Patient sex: M
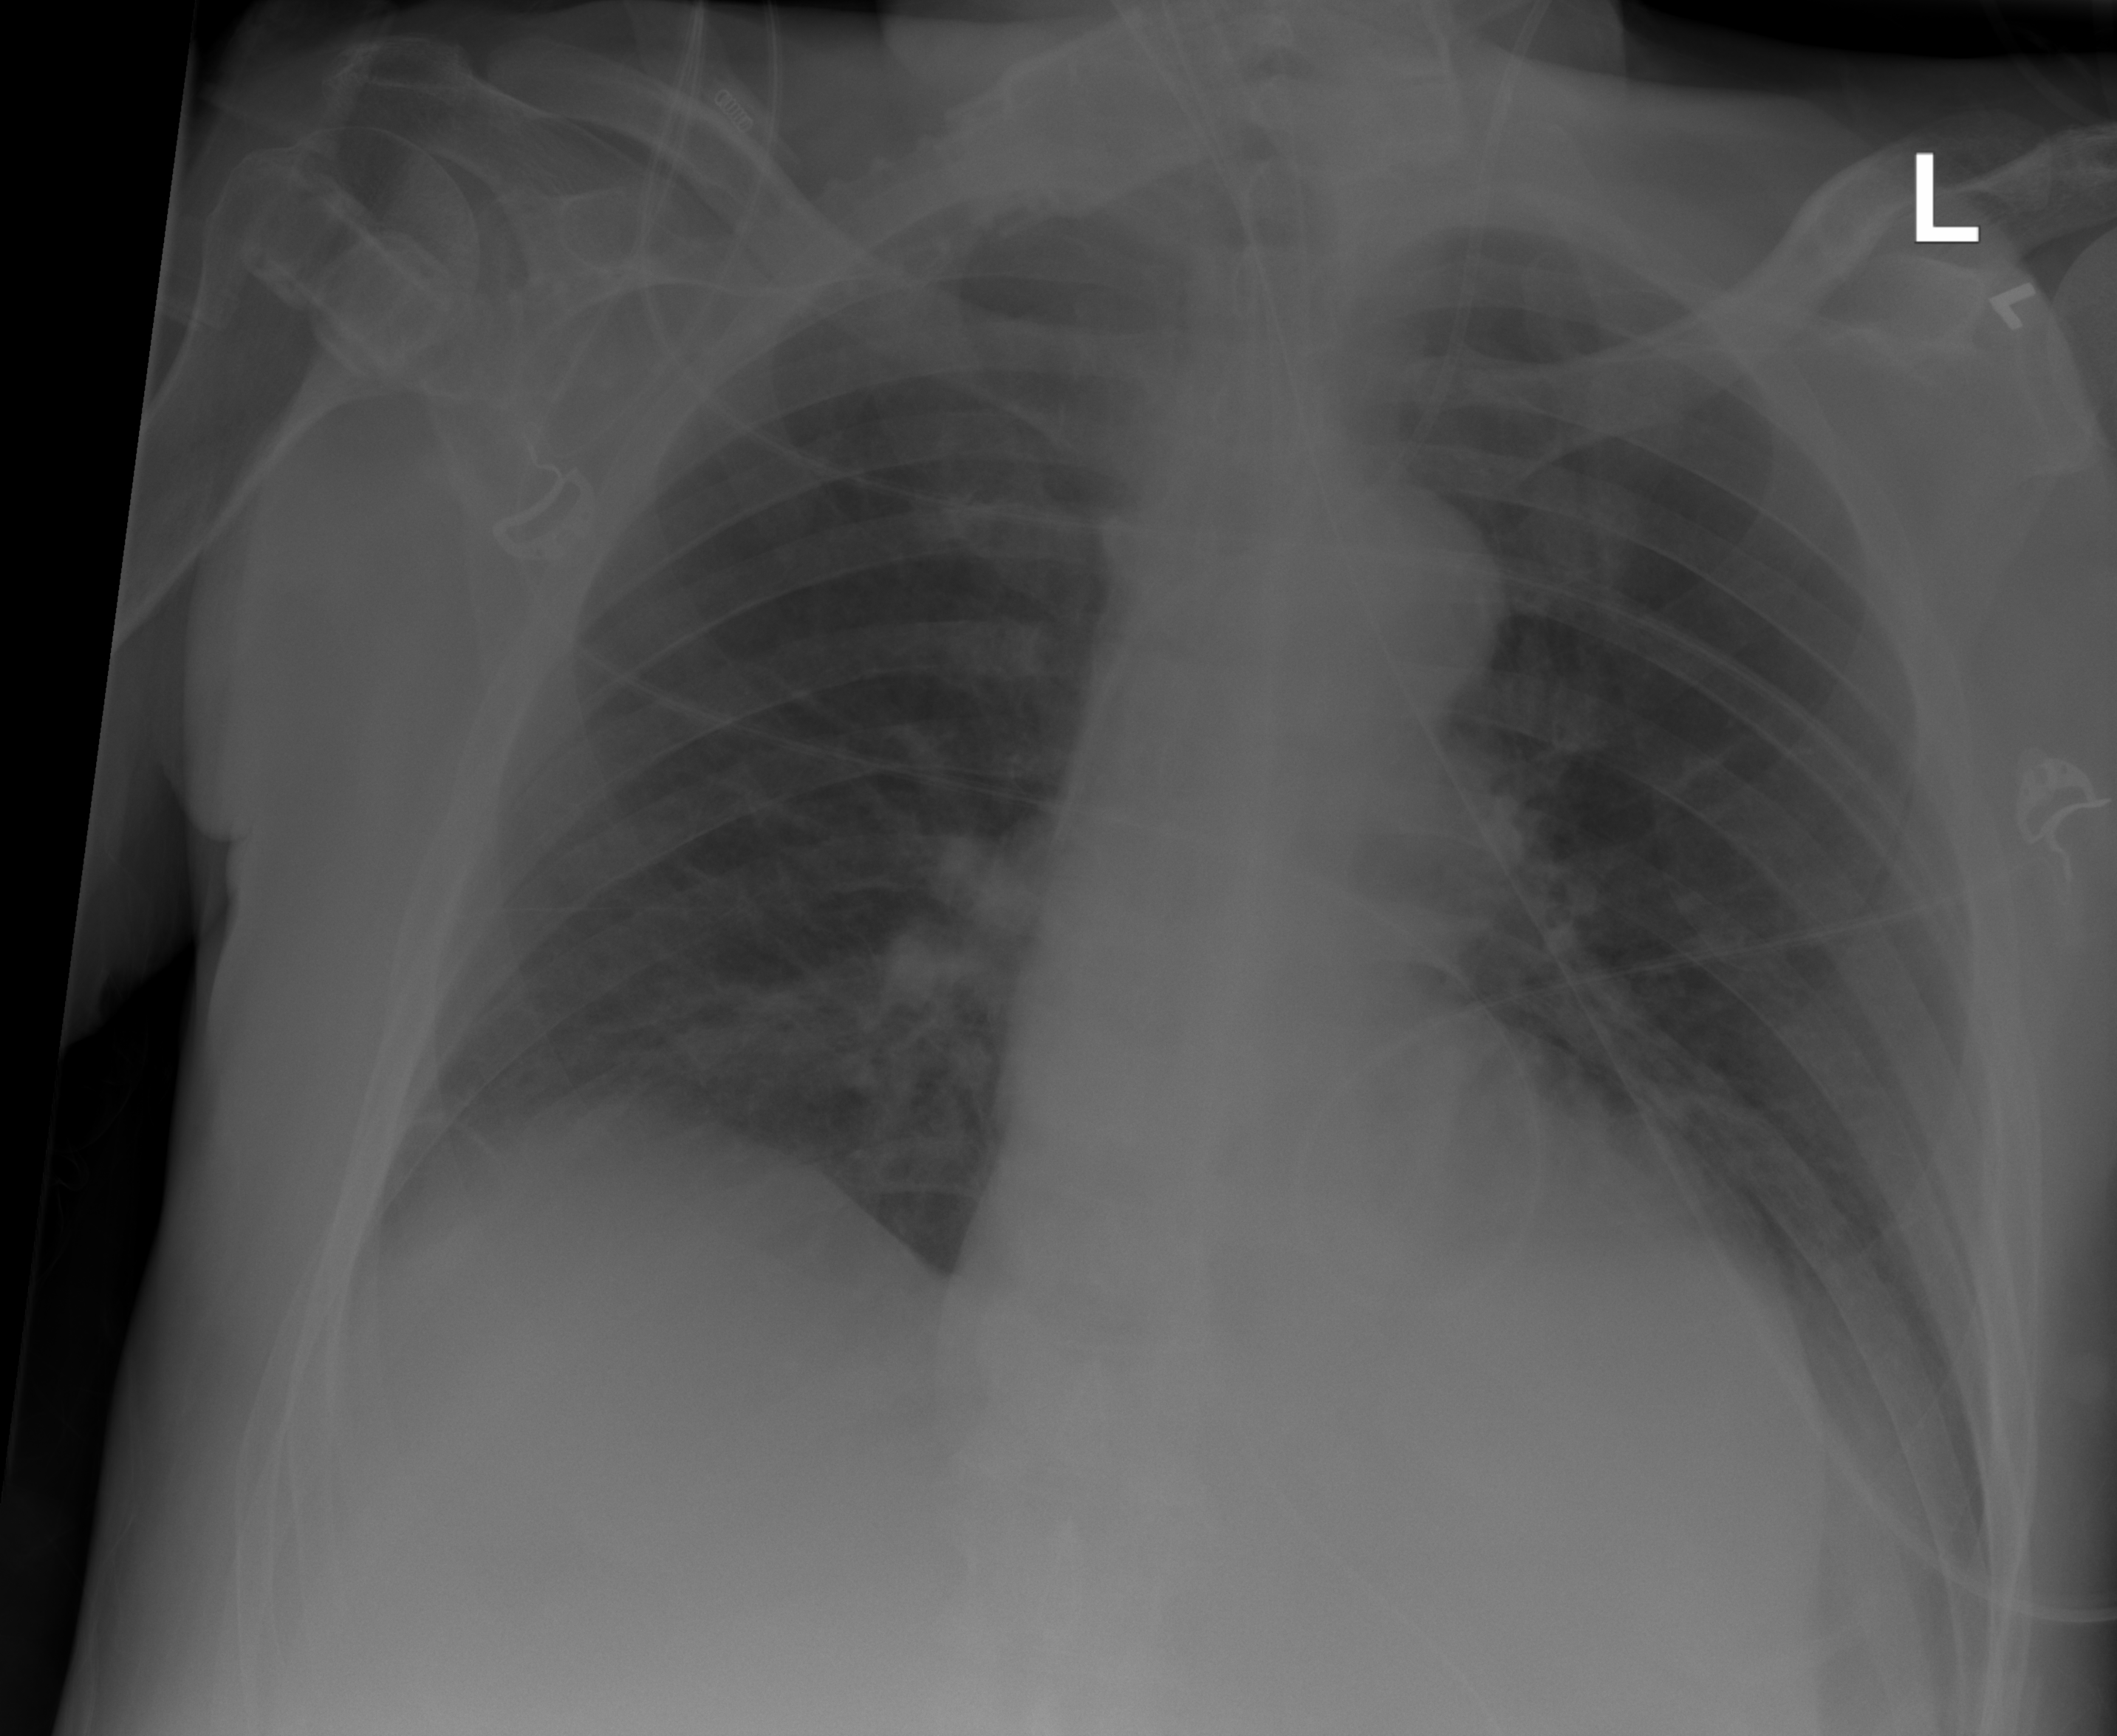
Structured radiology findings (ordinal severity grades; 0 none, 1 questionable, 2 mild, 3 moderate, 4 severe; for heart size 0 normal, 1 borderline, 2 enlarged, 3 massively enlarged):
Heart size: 0
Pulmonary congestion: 0
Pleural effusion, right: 2
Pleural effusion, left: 0
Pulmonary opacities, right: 0
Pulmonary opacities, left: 0
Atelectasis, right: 2
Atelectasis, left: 0